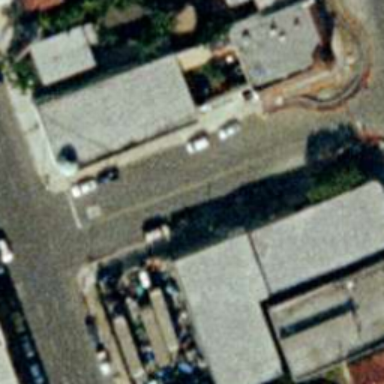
There is one road between two buildings .